Question: I have entries that look like this:

Before the data is inputted, the barcode must be filled using a barcode scanner. When a barcode is existing in Firestore, I want product quantity is increase. And when the barcode is not available in Firestore, Intent to another class.
Code :
'''
@Override
public void handleResult(Result result) {
final String scanResult = result.getText();
ToneGenerator toneNotification = new ToneGenerator(AudioManager.STREAM_NOTIFICATION, 100);
toneNotification.startTone(ToneGenerator.TONE_PROP_BEEP, 150);
collectionReference.get().addOnCompleteListener(new OnCompleteListener<QuerySnapshot>() {
@Override
public void onComplete(@NonNull Task<QuerySnapshot> task) {
if (task.isSuccessful()) {
for (QueryDocumentSnapshot queryDocumentSnapshot : task.getResult()) {
// if barcode is existing, then product quantity to increment
if (queryDocumentSnapshot.getString("barCode") != null) {
collectionReference.document(queryDocumentSnapshot.getId()).update("productQuantity", FieldValue.increment(1));
Intent moveView = new Intent(ScannersActivity.this, ViewData.class);
moveView.putExtra("documentID", documentID);
startActivity(moveView);
finish();
} else { // If barcode is not available in firestore, then intent to another class
Intent moveCode = new Intent(ScannersActivity.this, AddItems.class);
moveCode.putExtra("sendDocumentID", documentID);
moveCode.putExtra("ScanResult", scanResult);
startActivity(moveCode);
finish();
}
}
}
}
});
}
'''
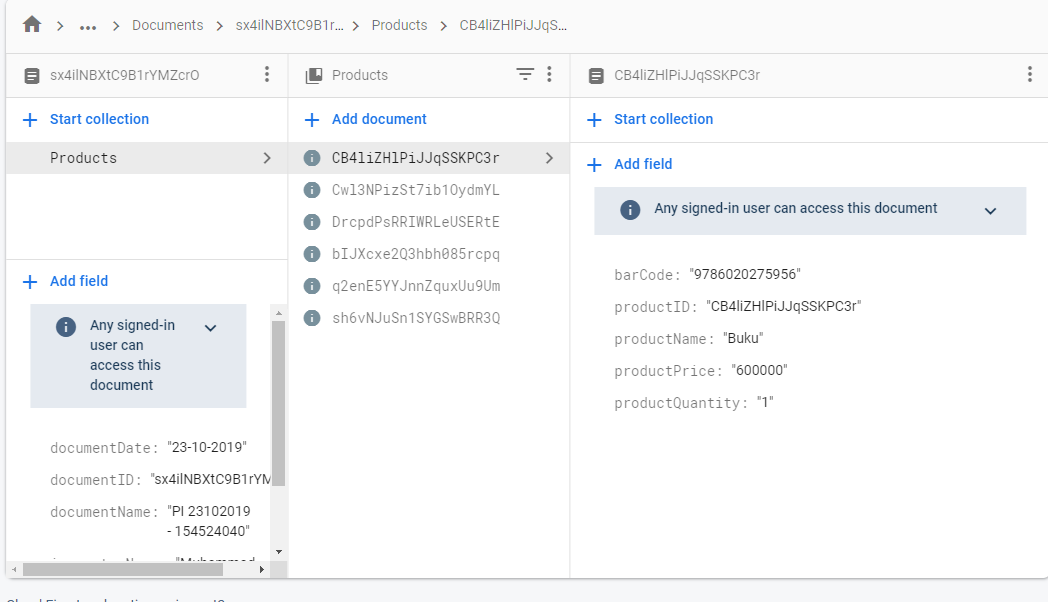
Answer: To increment the value of your 'productQuantity' property based on the existence of the 'barCode' property, please try the following lines of code:
'''
collectionReference.get().addOnCompleteListener(new OnCompleteListener<QuerySnapshot>() {
@Override
public void onComplete(@NonNull Task<QuerySnapshot> task) {
if (task.isSuccessful()) {
for (QueryDocumentSnapshot document : task.getResult()) {
if (document.getString("barCode") != null) {
collectionReference.document(document.getId()).update(
"productQuantity", FieldValue.increment(1)
);
}
}
}
}
});
'''